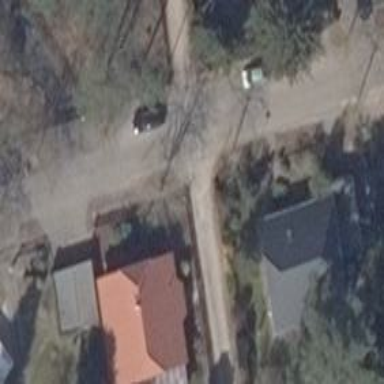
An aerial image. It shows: Residential road with compacted surface.